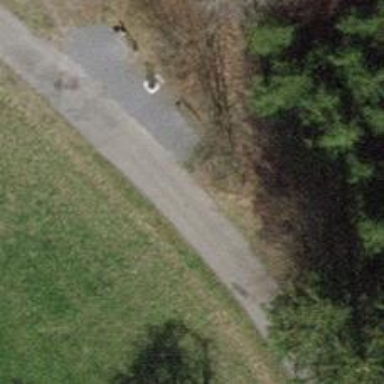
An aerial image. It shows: Bench.